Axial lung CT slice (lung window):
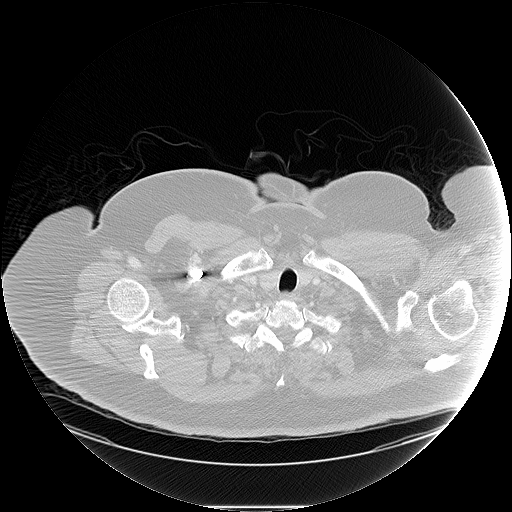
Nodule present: no